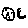
Label: moon